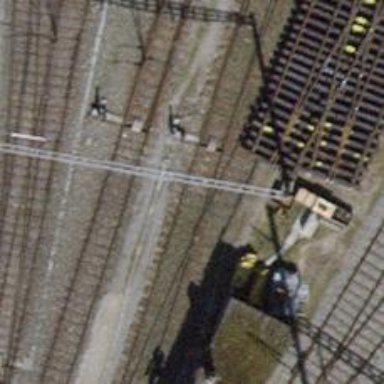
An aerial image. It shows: Rail yard with electrified rails and single track.